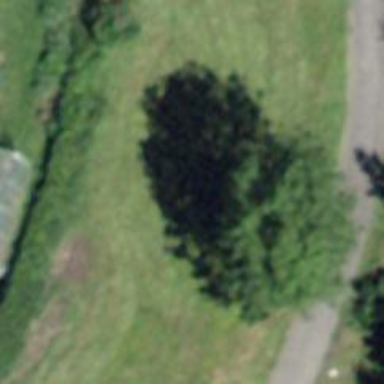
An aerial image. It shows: Beautiful tree in nature.